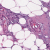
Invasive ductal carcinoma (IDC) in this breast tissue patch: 1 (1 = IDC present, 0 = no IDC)